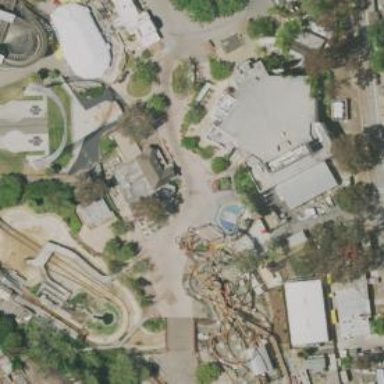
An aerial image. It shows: Thrilling roller coaster attraction.